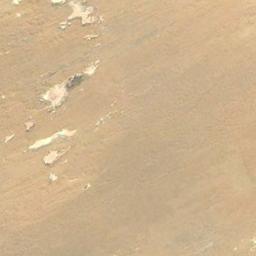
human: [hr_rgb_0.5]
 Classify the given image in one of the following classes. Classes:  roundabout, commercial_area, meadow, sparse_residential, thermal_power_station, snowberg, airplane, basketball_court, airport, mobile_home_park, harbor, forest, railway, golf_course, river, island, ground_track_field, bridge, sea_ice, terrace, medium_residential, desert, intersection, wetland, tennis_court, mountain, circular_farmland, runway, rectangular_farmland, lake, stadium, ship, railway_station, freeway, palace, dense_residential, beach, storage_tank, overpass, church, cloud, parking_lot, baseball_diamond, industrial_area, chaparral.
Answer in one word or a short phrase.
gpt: desert